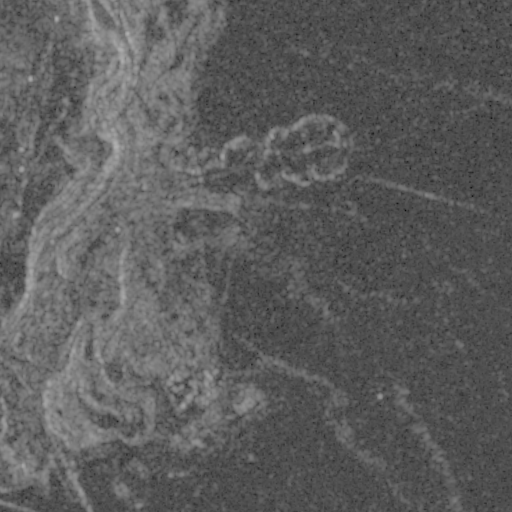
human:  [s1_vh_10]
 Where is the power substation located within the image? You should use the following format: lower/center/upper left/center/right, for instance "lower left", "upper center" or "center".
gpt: The power substation is located in the lower center of the image.
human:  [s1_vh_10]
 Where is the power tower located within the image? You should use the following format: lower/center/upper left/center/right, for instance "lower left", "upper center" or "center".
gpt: The power tower is located in the lower left of the image.
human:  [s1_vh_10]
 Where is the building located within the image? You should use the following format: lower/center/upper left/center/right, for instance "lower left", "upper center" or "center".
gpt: There is no building in the image.

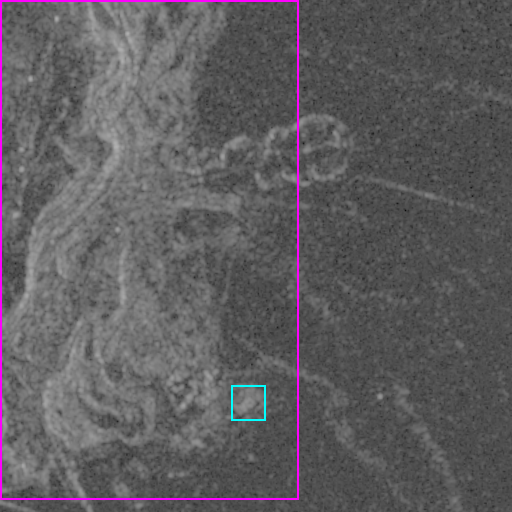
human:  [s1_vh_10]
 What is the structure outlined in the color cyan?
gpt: The structure outlined in cyan is a power substation.
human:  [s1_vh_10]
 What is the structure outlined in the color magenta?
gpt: The structure outlined in magenta is a quarry.
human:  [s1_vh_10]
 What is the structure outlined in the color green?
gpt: There is no green outline.